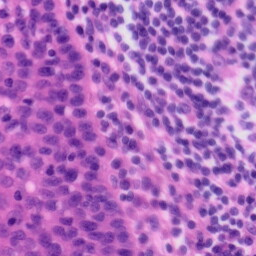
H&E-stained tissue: Tonsil